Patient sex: M
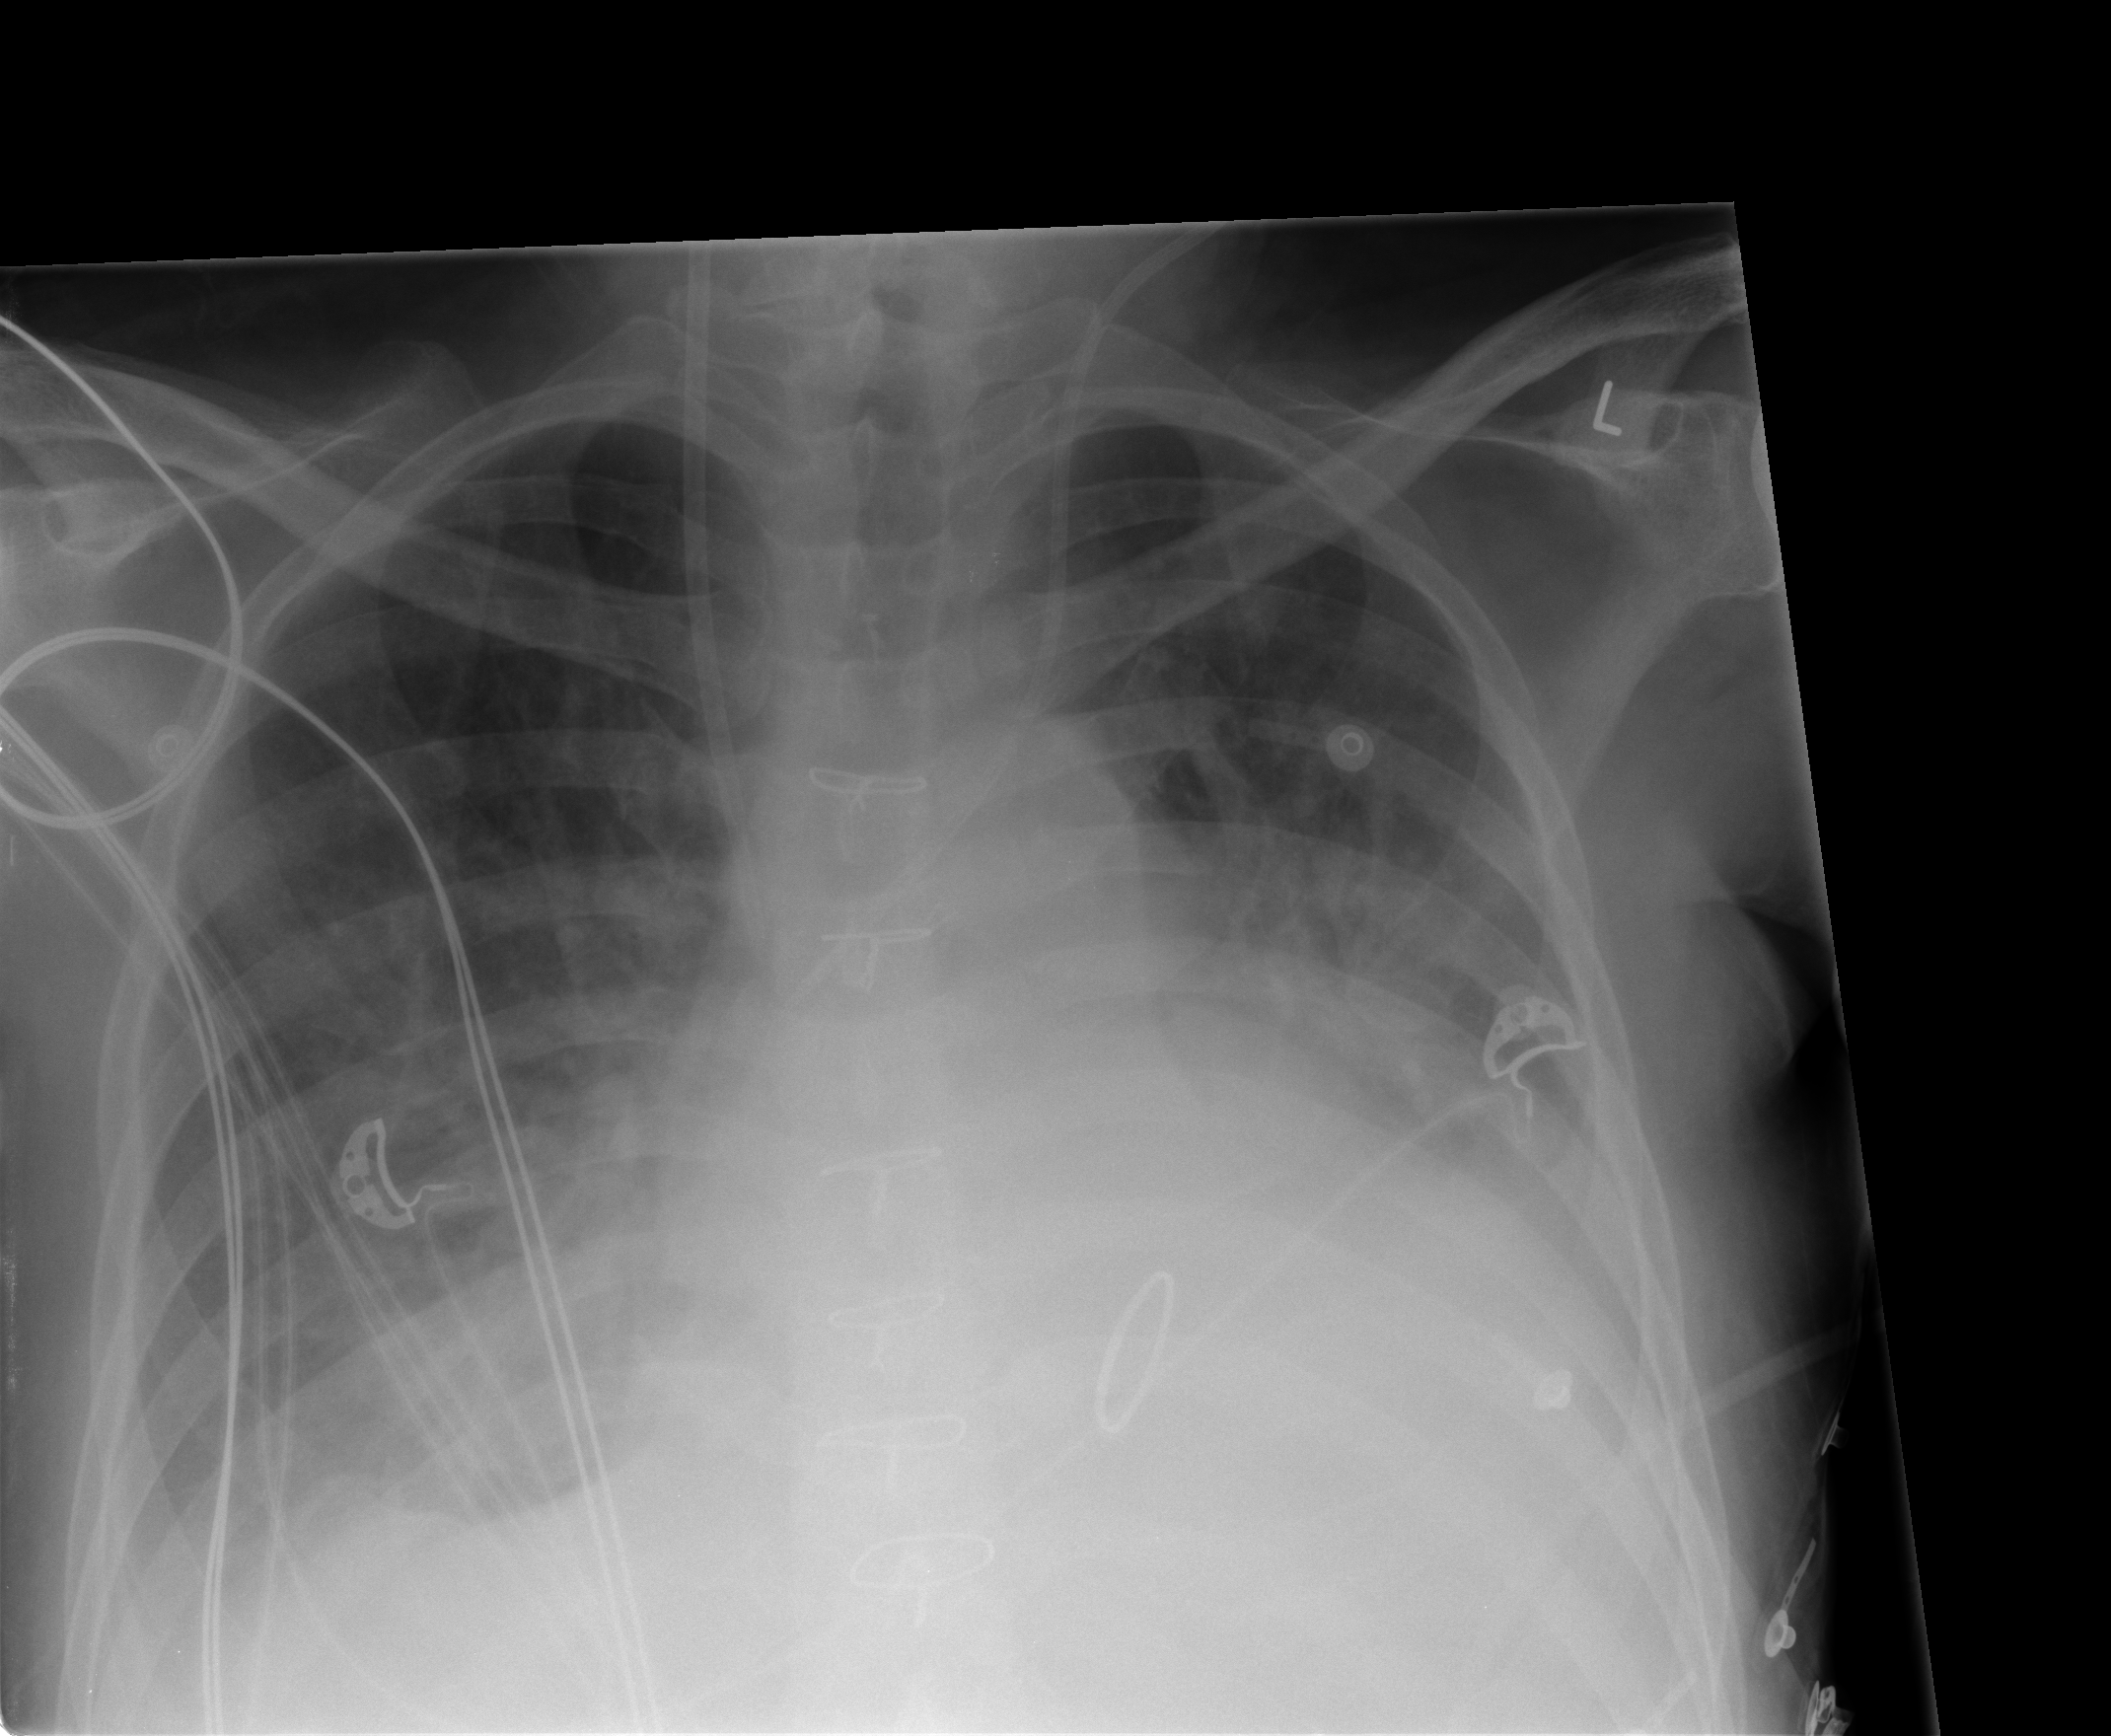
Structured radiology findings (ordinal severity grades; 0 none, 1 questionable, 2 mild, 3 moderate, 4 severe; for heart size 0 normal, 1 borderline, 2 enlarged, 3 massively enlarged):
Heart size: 0
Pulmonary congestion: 2
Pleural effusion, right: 2
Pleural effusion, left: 2
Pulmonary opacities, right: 2
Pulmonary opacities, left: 1
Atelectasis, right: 2
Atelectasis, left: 2